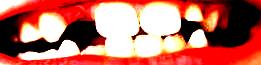
Condition: hypodontia